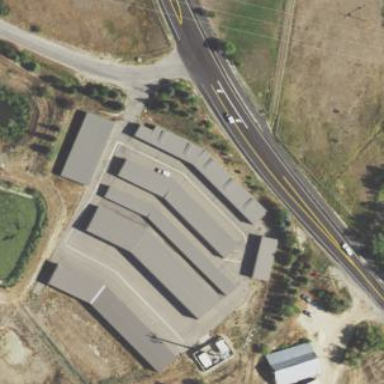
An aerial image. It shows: Storage rental shop.